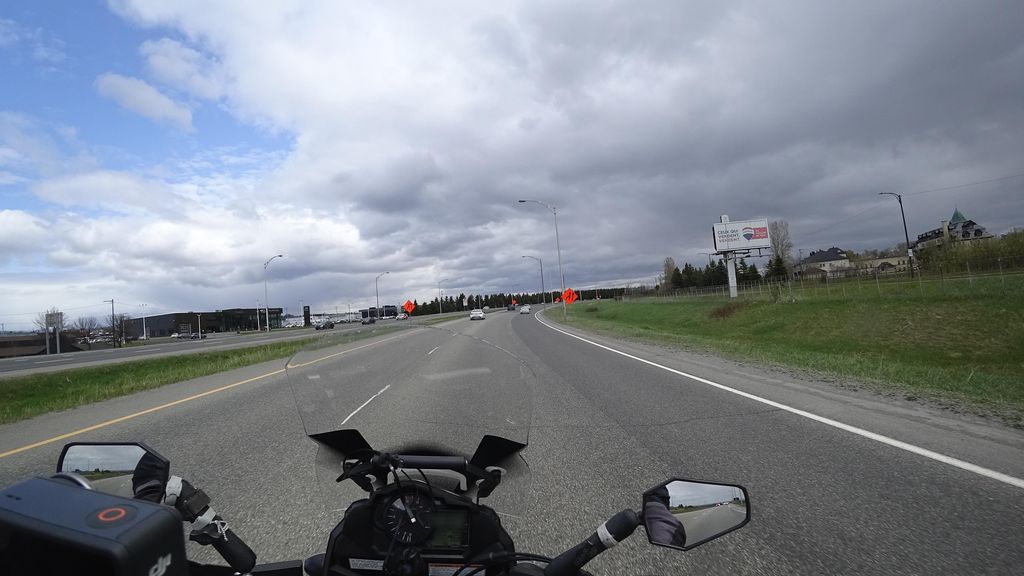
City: quebec_city